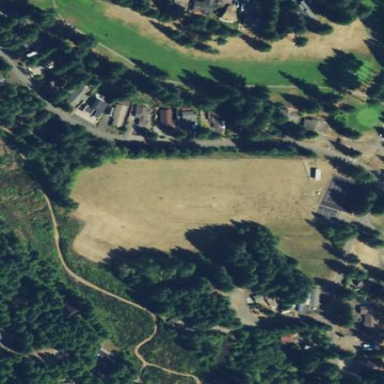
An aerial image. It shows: Grassy area designated for driving range golf.